Field crop: tomato
Growth stage: 1
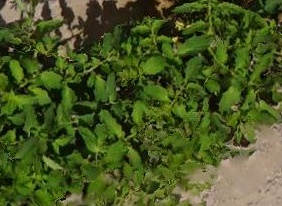
Species: tomato